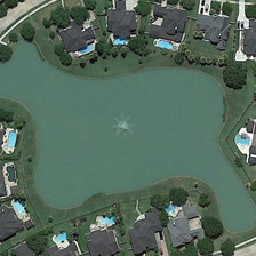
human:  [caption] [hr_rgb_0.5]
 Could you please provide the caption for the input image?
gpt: There are lots of swimming pools and residences next to the bright green lake

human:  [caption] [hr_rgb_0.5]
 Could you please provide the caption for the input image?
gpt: There are many swimming pools and houses next to the light green pond

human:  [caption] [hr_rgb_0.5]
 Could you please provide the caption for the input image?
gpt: There are many swimming pools and houses near the light green pond

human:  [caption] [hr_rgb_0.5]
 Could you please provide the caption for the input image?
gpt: There is a huge green swimming pool.

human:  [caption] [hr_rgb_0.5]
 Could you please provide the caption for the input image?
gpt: There are plenty of pools and residences On the side of Lake Verde Clear